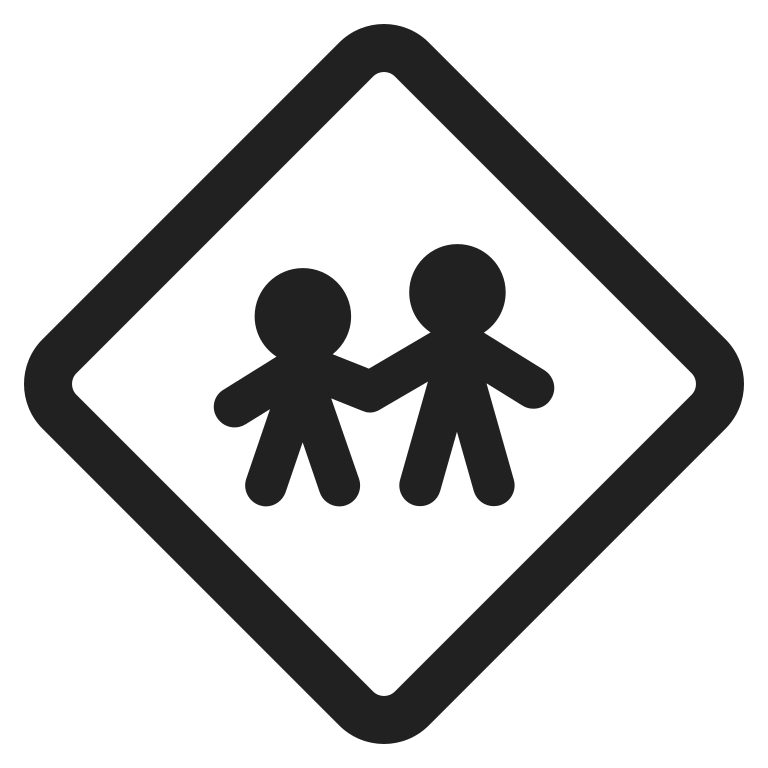
children crossing high contrast